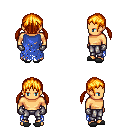
a pixel art fantasy rpg character, male body template, human, tanned skin, blue tattered cape, metal pants, light blonde twin-tailed hairstyle, metal gloves, gray slippers, four views (front, back, left, right), 2x2 character sprite sheet, small pixel art, hard edges, no anti-aliasing